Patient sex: M
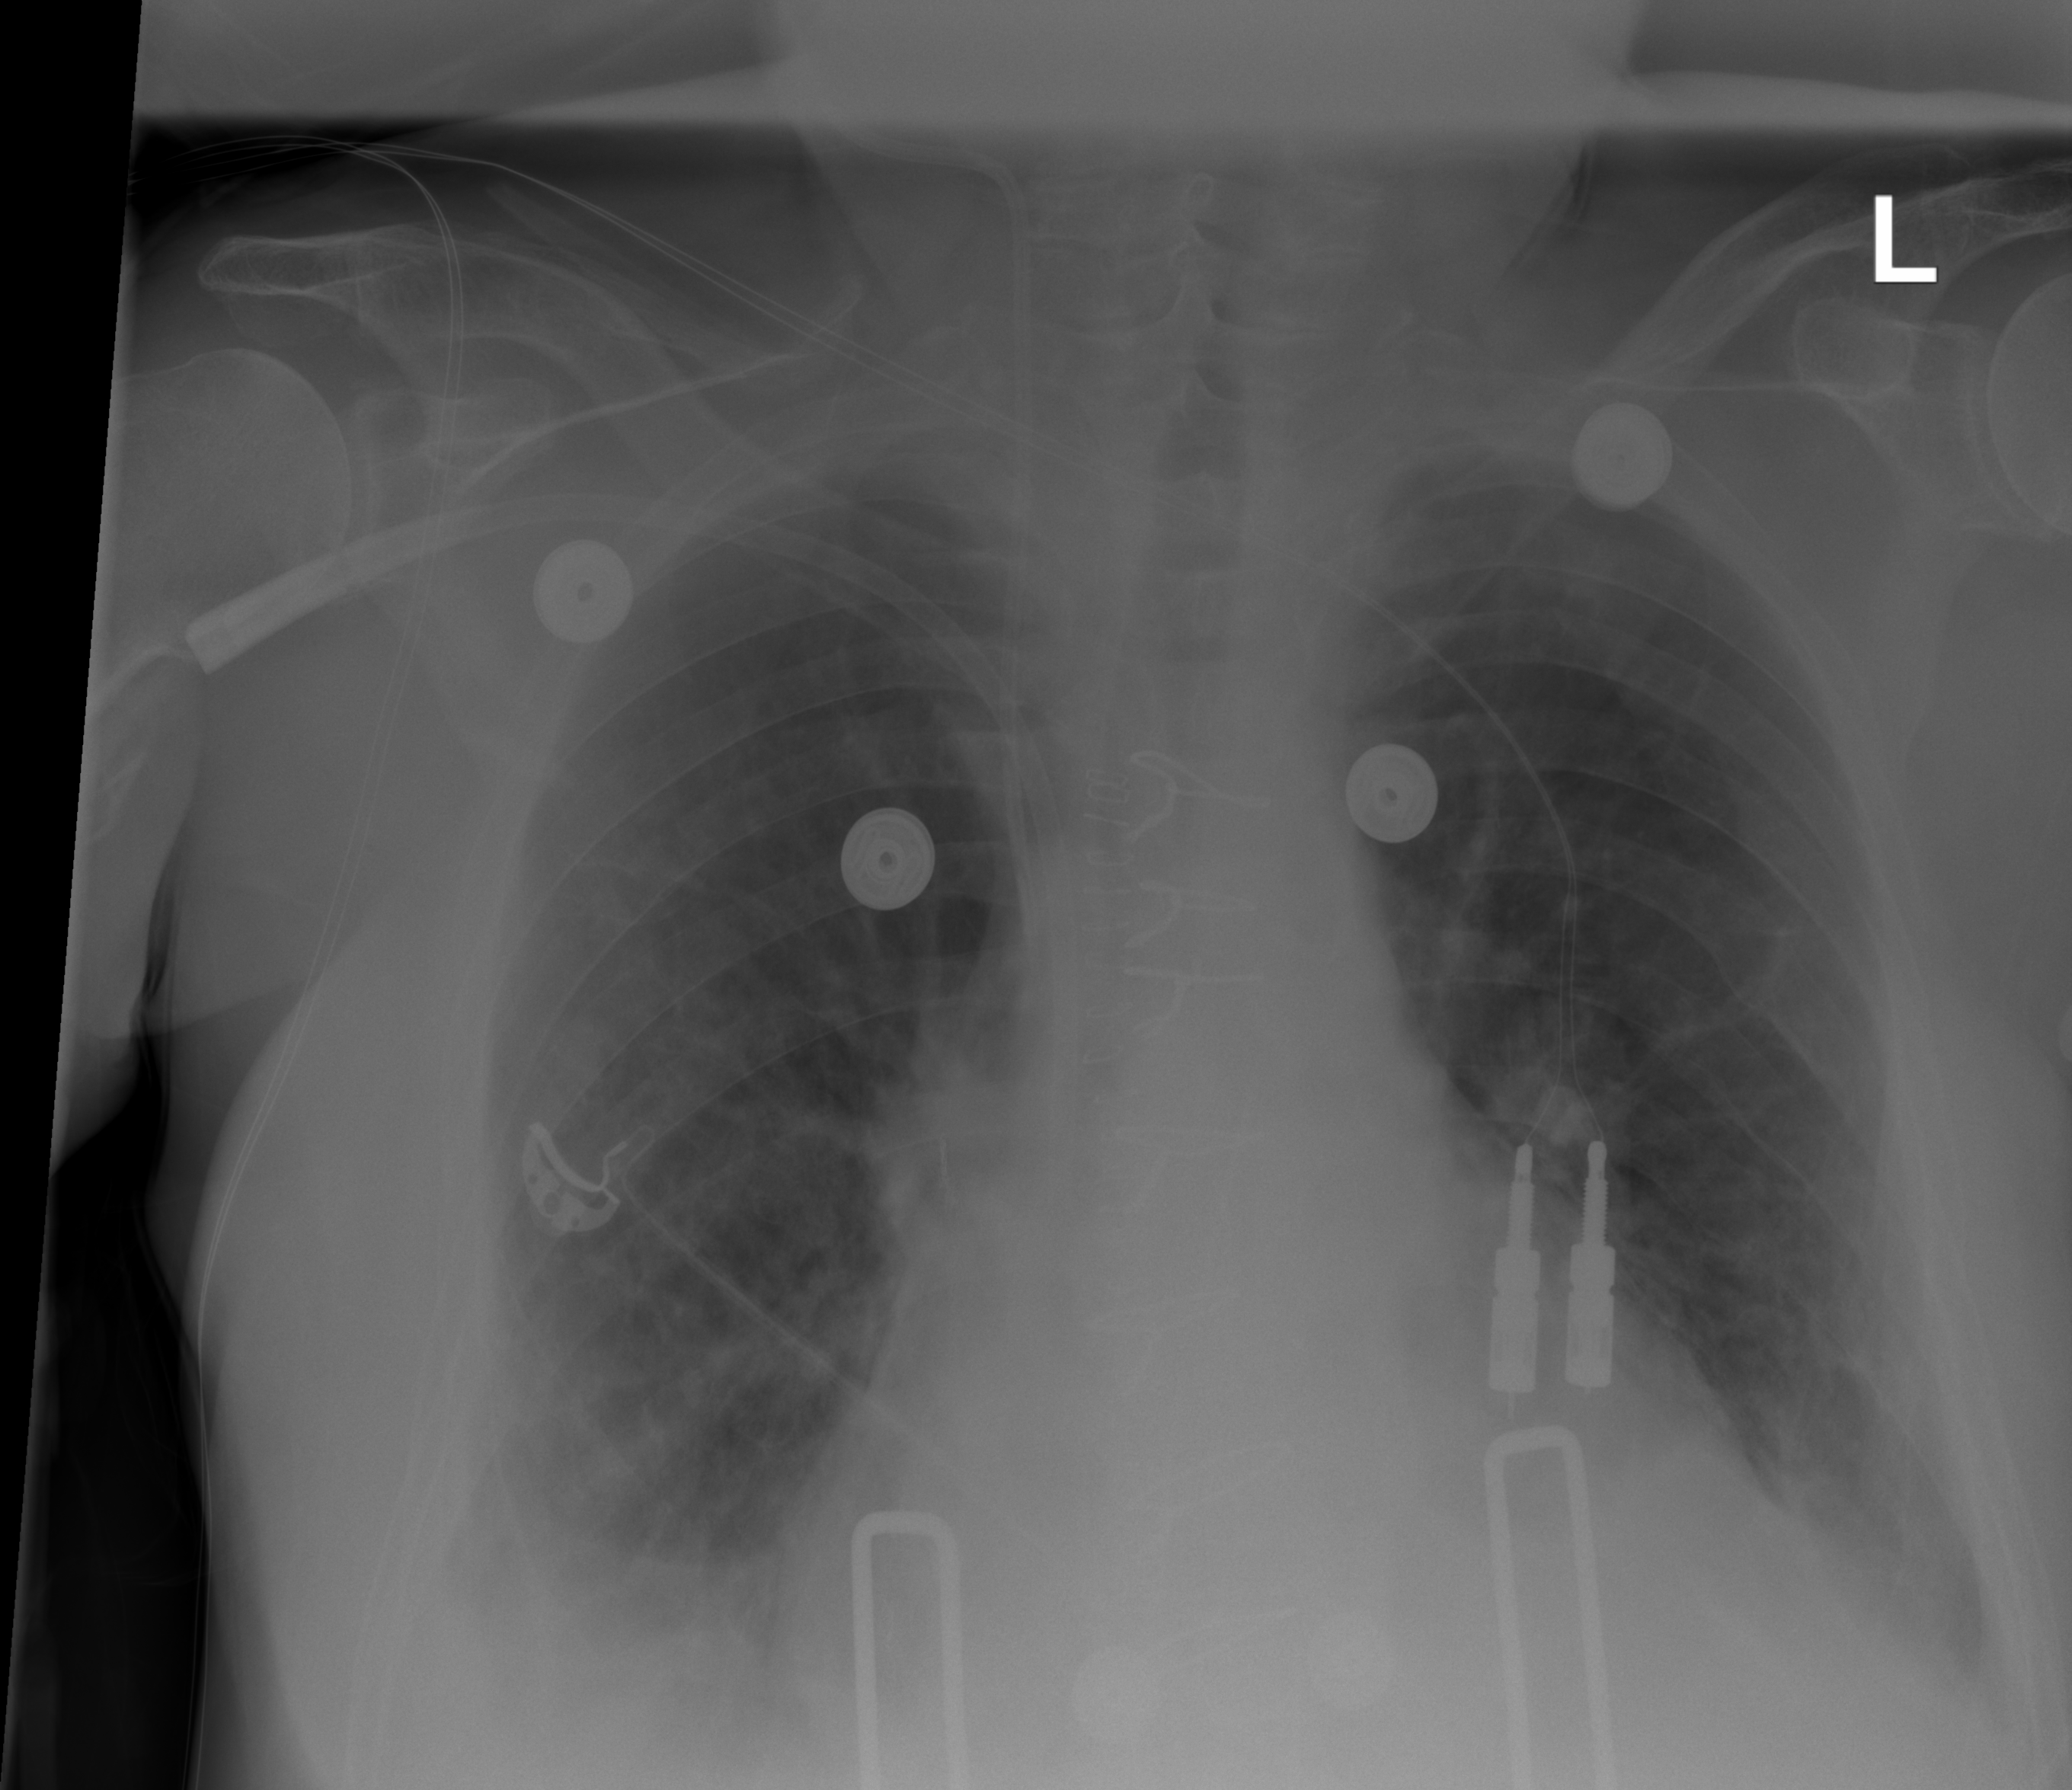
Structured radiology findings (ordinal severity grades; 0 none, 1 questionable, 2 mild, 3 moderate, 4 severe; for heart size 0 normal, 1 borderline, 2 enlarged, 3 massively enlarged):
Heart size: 2
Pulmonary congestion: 2
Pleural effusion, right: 2
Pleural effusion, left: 2
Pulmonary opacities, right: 1
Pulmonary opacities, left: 0
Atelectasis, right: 2
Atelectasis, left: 2